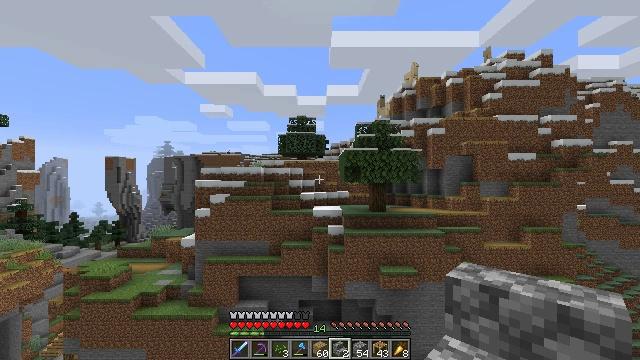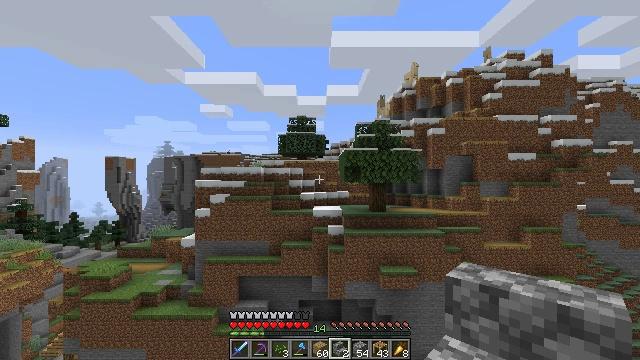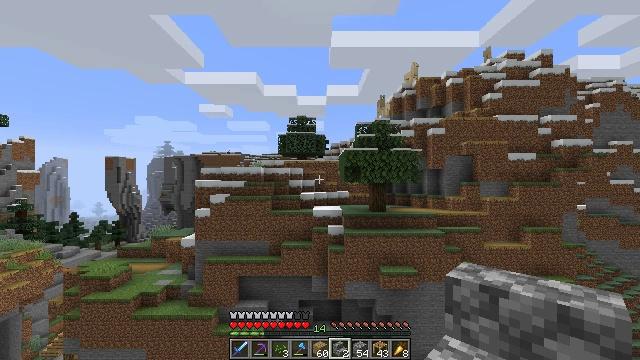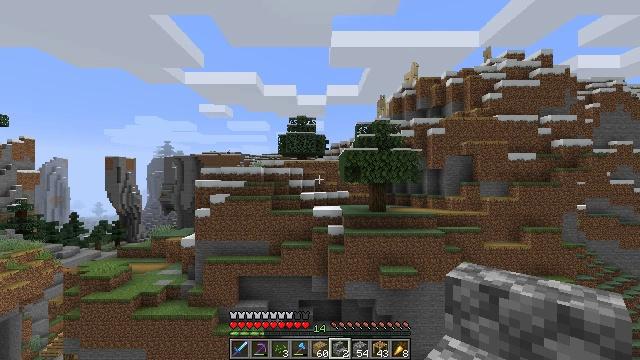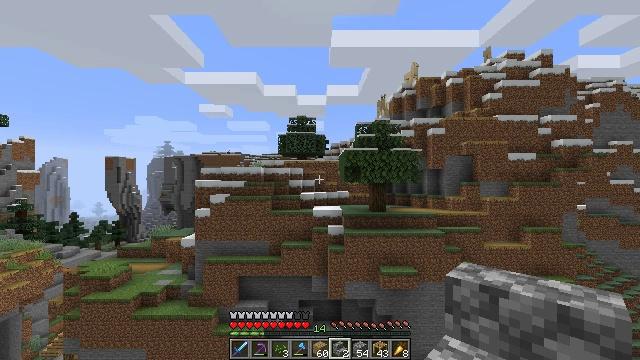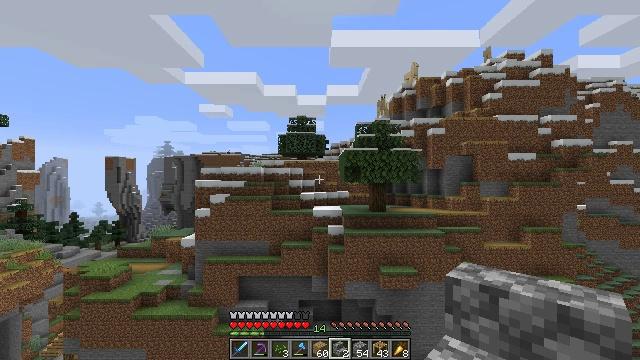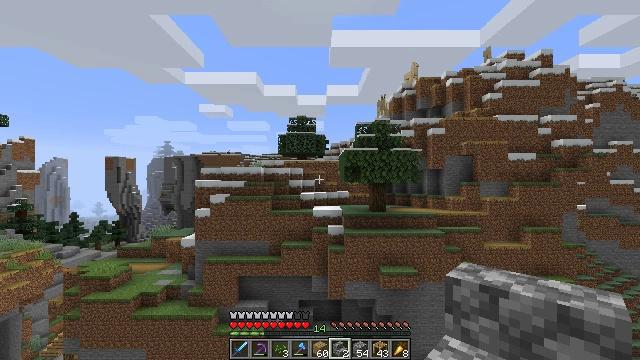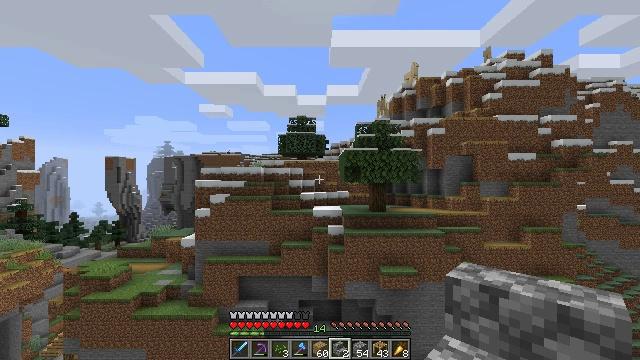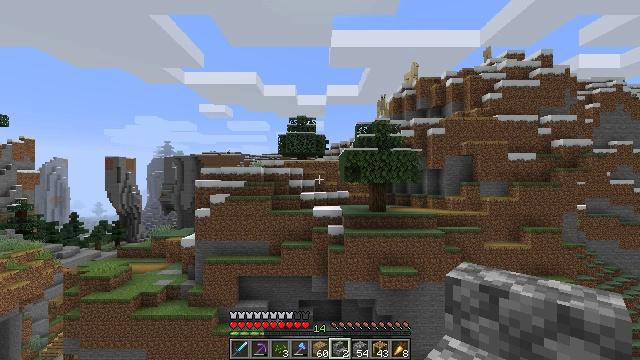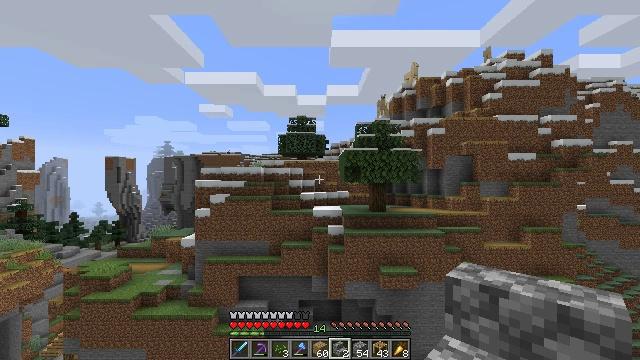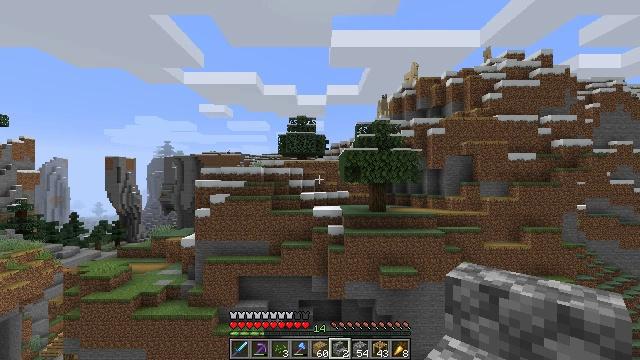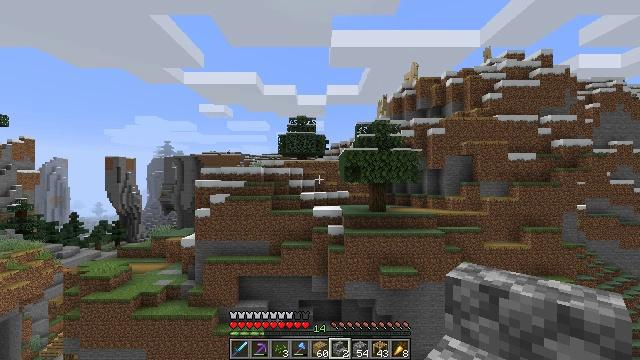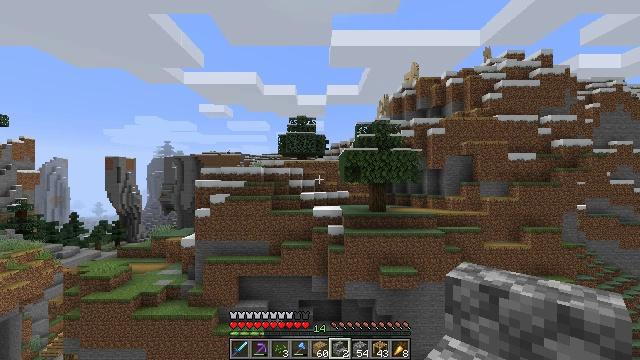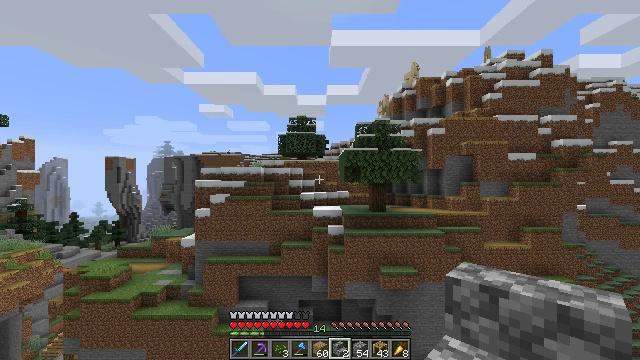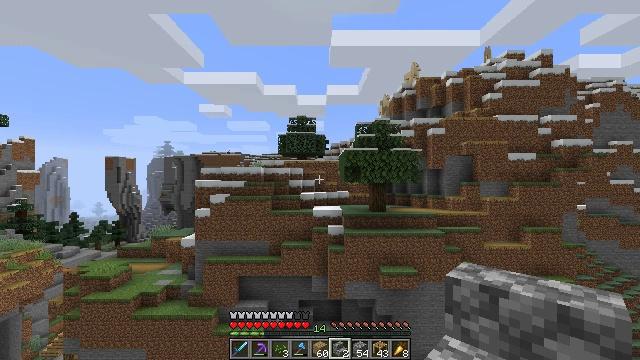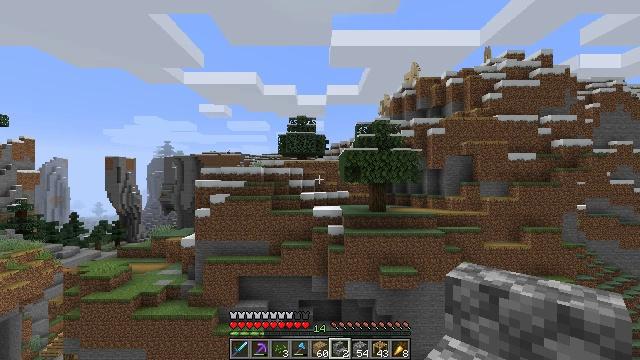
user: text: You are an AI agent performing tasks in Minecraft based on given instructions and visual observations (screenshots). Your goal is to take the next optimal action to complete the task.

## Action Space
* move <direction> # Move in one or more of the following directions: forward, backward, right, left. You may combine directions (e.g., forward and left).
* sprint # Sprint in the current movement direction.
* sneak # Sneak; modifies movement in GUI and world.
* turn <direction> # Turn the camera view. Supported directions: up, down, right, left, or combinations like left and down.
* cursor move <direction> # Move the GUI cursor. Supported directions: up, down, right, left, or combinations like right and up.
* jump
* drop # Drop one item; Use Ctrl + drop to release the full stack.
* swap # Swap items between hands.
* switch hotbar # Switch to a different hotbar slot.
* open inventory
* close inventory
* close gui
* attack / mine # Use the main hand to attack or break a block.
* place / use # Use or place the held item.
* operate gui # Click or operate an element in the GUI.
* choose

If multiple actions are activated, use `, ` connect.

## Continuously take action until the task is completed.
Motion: motion action
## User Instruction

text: Remove the scaffolding structure.
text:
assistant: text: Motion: no_op
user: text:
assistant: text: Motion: no_op
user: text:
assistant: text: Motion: no_op
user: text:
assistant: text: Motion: no_op
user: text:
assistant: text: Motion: no_op
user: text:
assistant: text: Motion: no_op
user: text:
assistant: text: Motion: no_op
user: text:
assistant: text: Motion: no_op
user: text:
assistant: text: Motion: no_op
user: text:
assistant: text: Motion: no_op
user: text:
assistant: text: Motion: no_op
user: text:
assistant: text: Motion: no_op
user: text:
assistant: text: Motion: no_op
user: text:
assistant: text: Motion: no_op
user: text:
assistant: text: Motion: no_op
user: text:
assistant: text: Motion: no_op
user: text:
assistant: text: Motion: no_op
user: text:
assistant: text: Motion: no_op
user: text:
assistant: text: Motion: no_op
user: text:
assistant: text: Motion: no_op
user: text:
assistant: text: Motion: no_op
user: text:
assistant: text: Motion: no_op
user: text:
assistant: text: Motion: no_op
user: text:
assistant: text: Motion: no_op
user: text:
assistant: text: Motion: no_op
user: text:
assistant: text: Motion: no_op
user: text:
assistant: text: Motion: no_op
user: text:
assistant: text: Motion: no_op
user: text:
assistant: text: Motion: no_op
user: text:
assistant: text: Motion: no_op